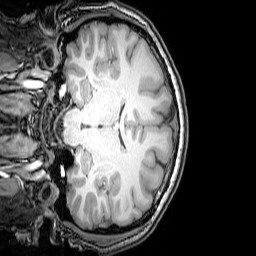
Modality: T1w
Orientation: coronal
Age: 23
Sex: male
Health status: healthy
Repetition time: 0.081 s
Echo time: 0.037 s